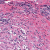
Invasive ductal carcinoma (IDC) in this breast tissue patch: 0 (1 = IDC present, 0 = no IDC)